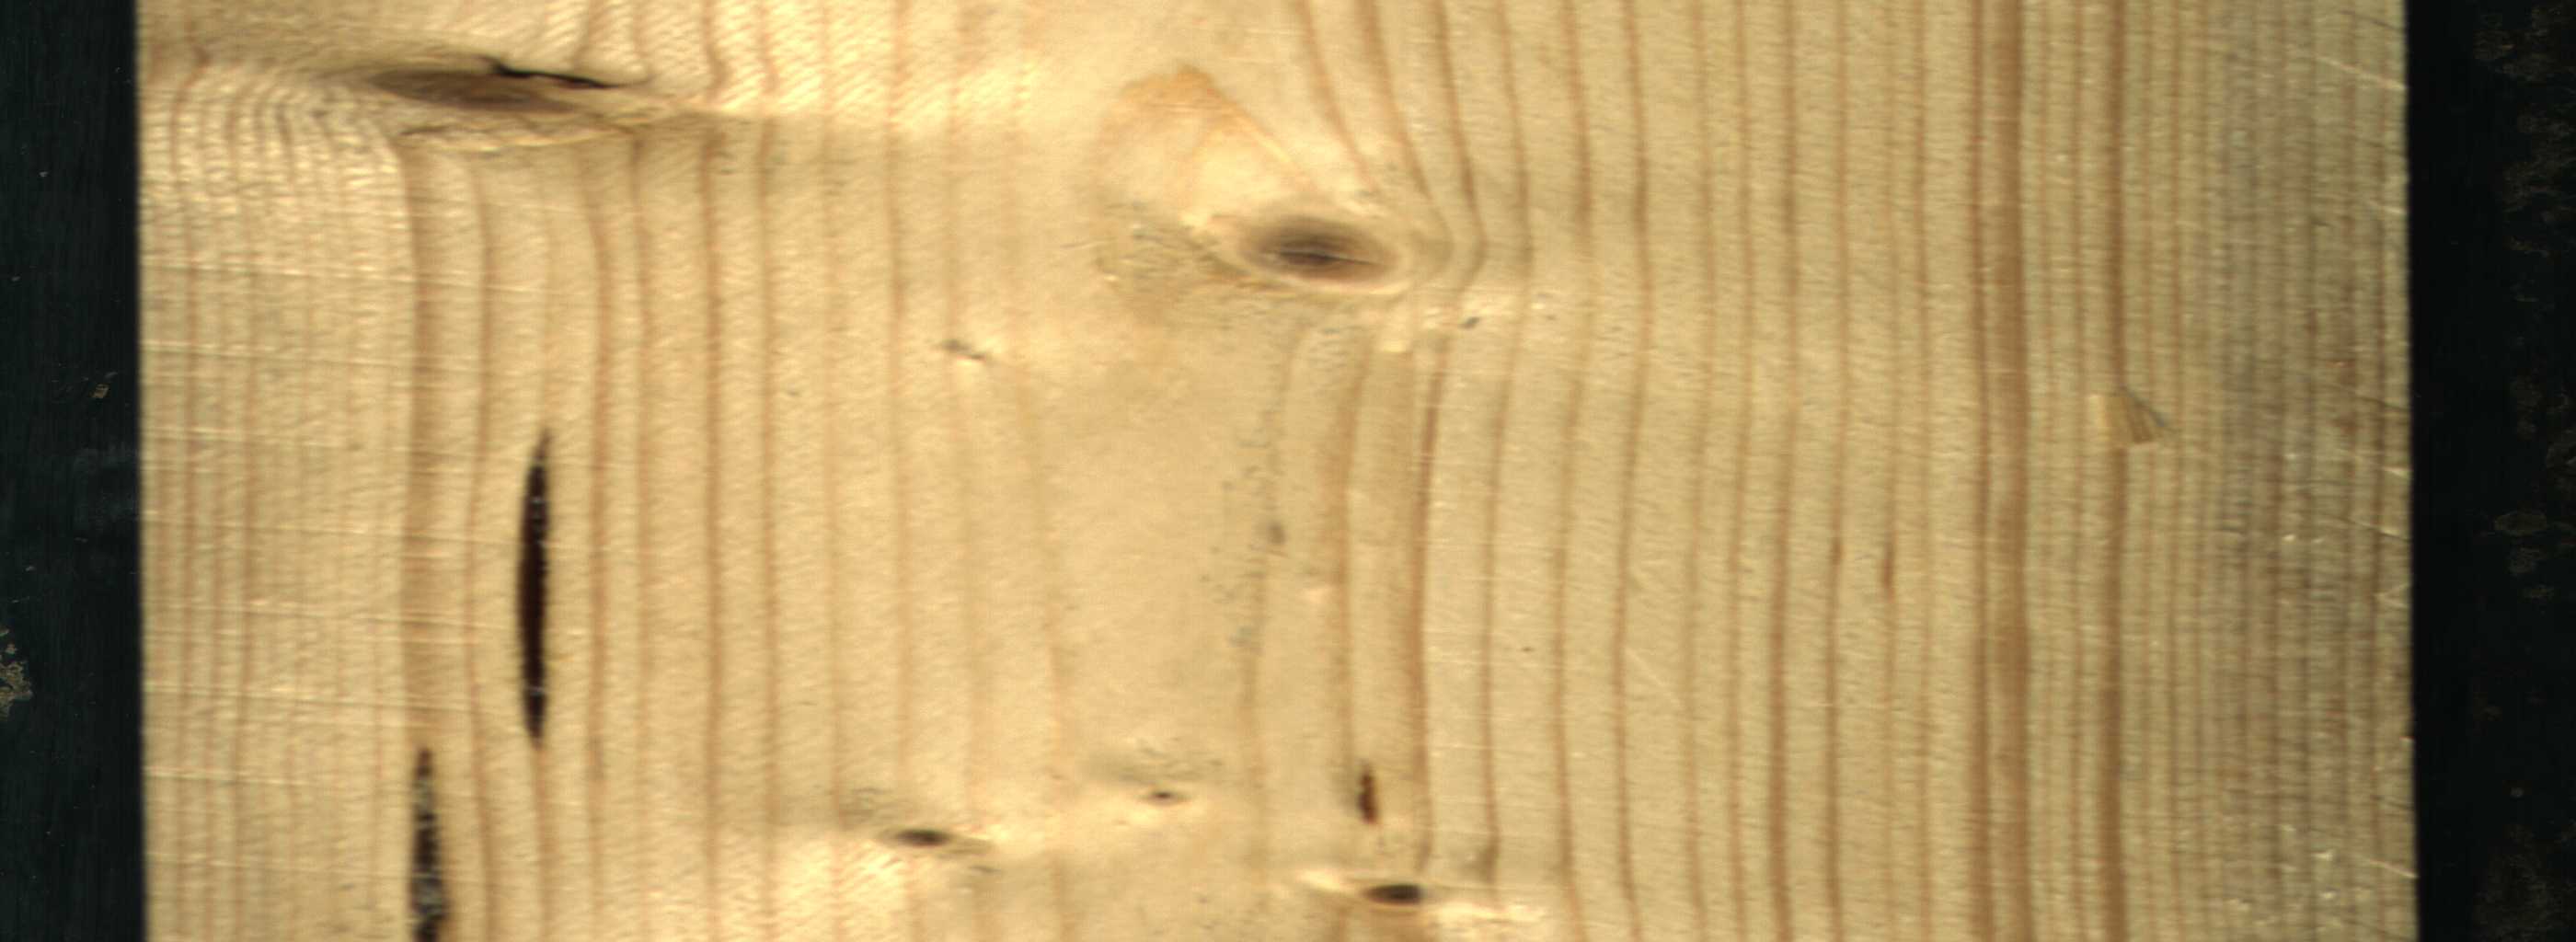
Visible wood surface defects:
resin
resin
resin
Dead_Knot
Live_Knot
Live_Knot
Live_Knot